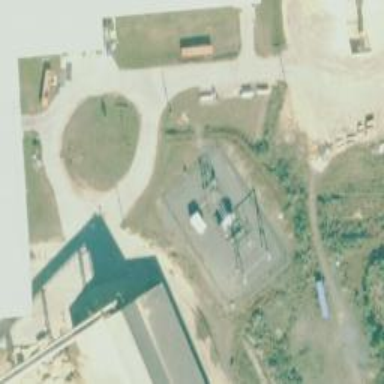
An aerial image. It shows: Industrial substation surrounded by fence.